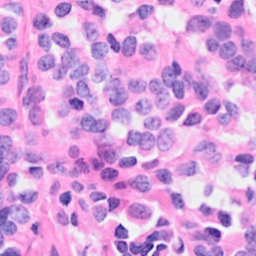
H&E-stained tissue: Breast